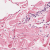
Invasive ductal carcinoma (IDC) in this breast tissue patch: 0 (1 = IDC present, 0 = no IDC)